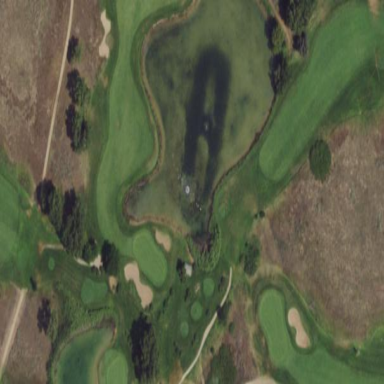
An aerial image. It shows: Scenic view of water hazard on golf course. The natural water feature adds beauty to the landscape.